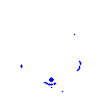
Particle: proton